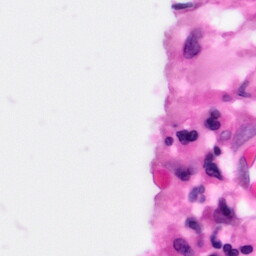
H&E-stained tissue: Pancreatic